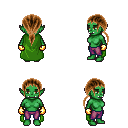
a pixel art fantasy rpg character, female body template, orc, green skin, green cape, magenta pants, brown ponytail hairstyle, gold gloves, four views (front, back, left, right), 2x2 character sprite sheet, small pixel art, hard edges, no anti-aliasing